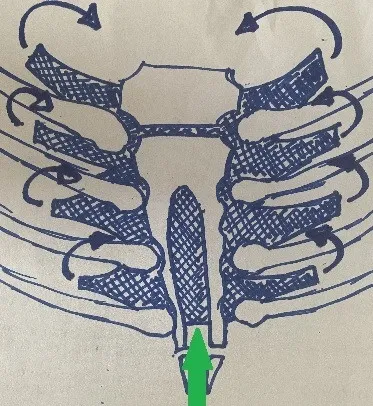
Closing of the gap between the two sternal bars behind the sternum by the prosthesis (green arrow).
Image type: radiology (ct)